Chest X-ray:
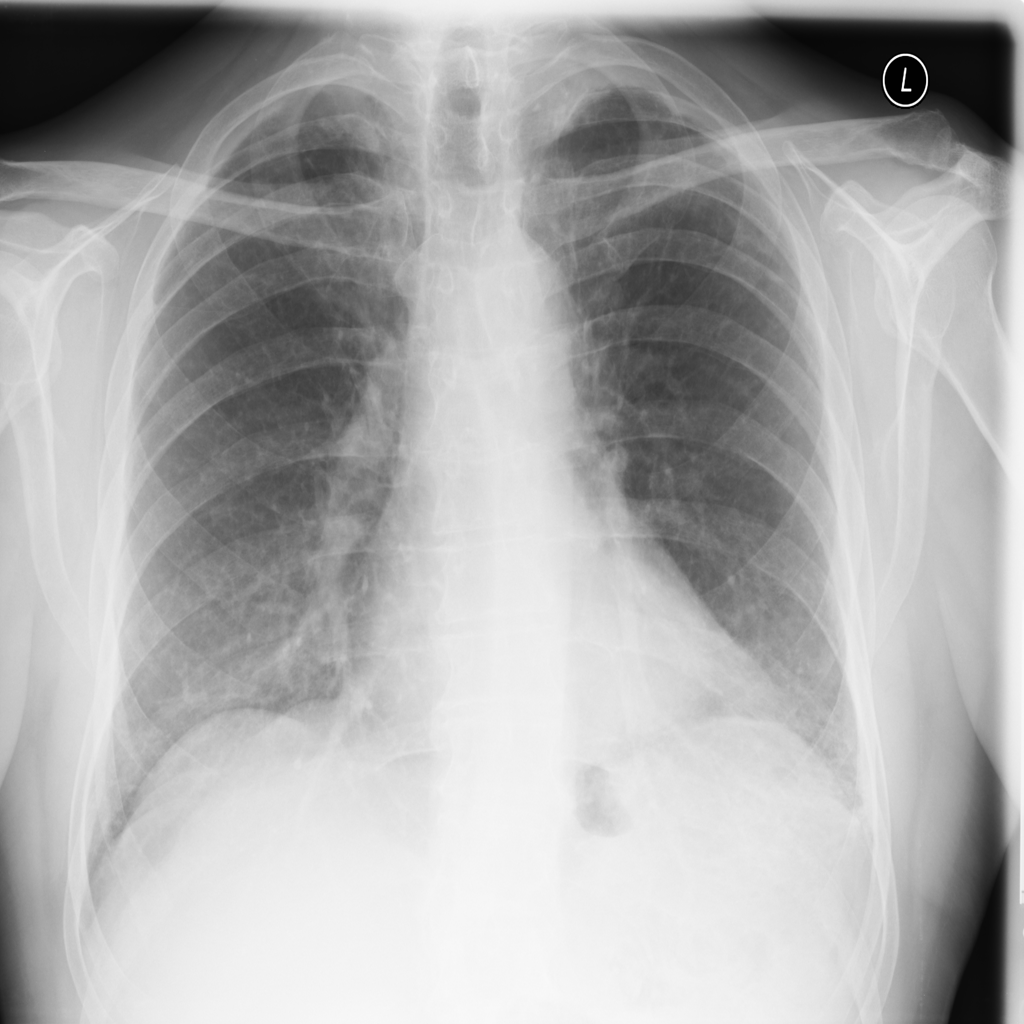
Findings: Fibrosis
No abnormal finding: no